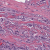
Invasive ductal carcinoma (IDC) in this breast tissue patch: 1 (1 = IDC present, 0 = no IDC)